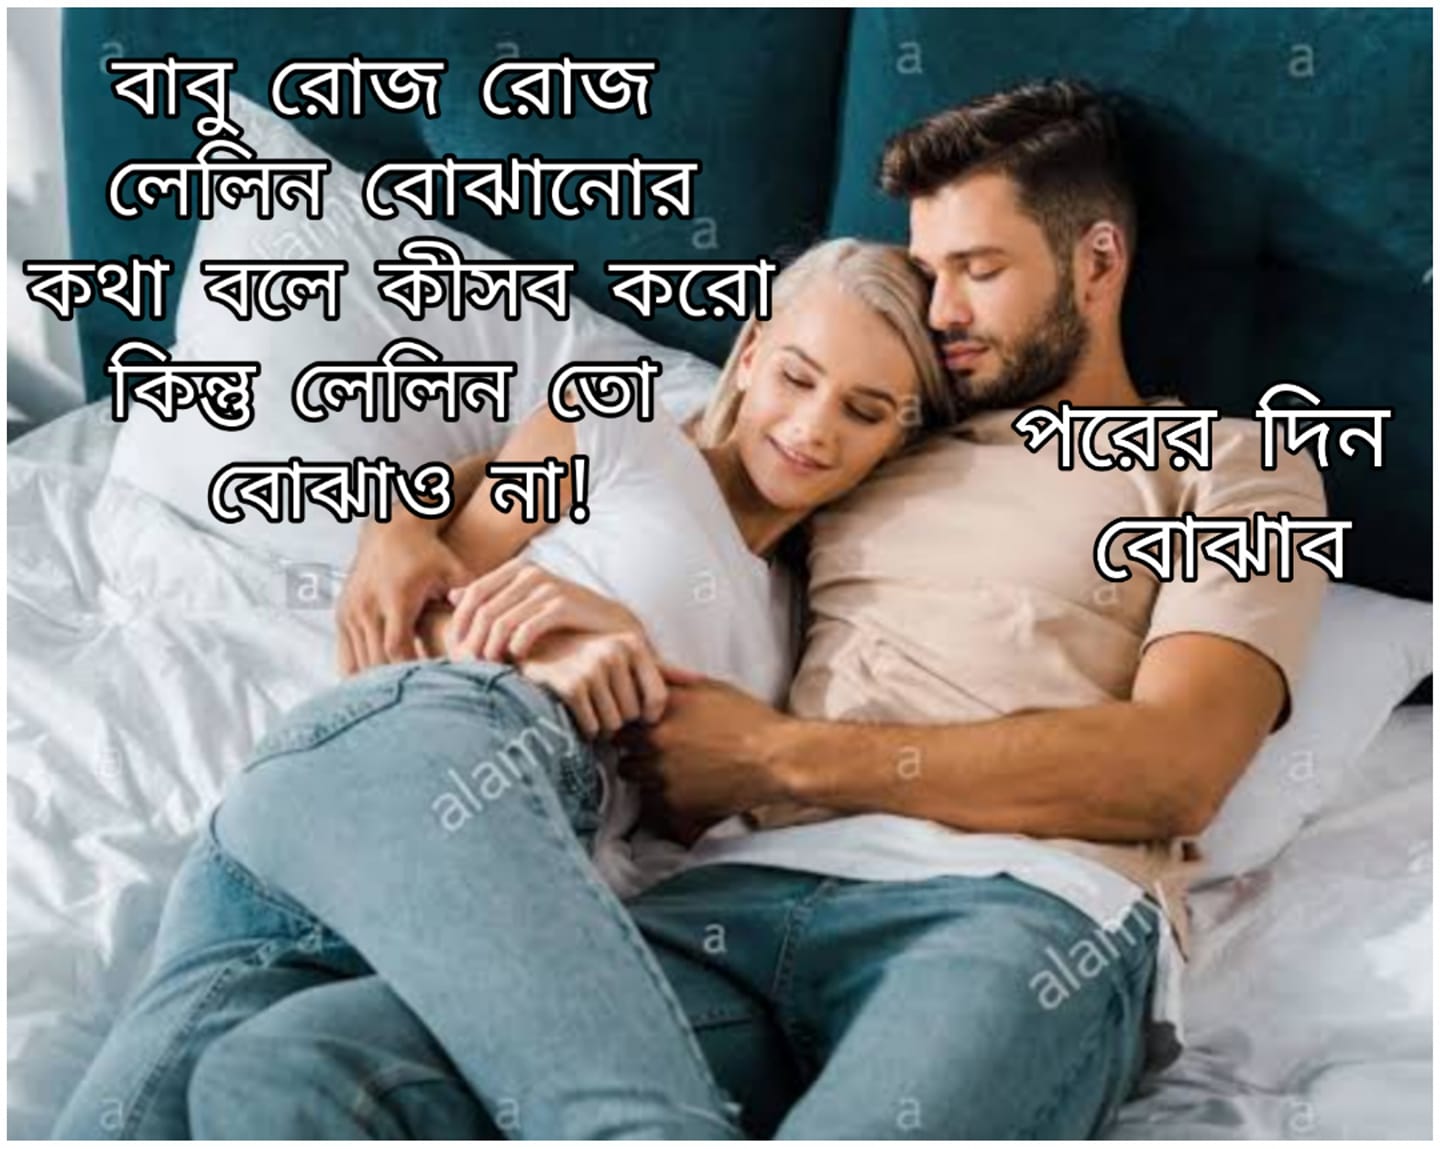
Caption: বাবু রোজ রোজ লেলিন বোঝানোর কথা বলে কীসব করো কিন্তু লেলিন তো বোঝাও না !     পরের দিন বোঝাব
Label: hate